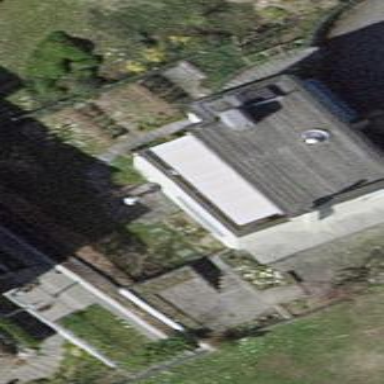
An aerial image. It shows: Building with flat roof.